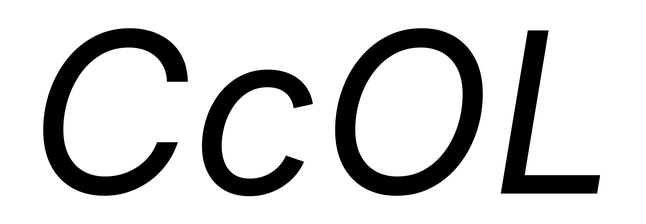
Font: Inter-Italic_Italic